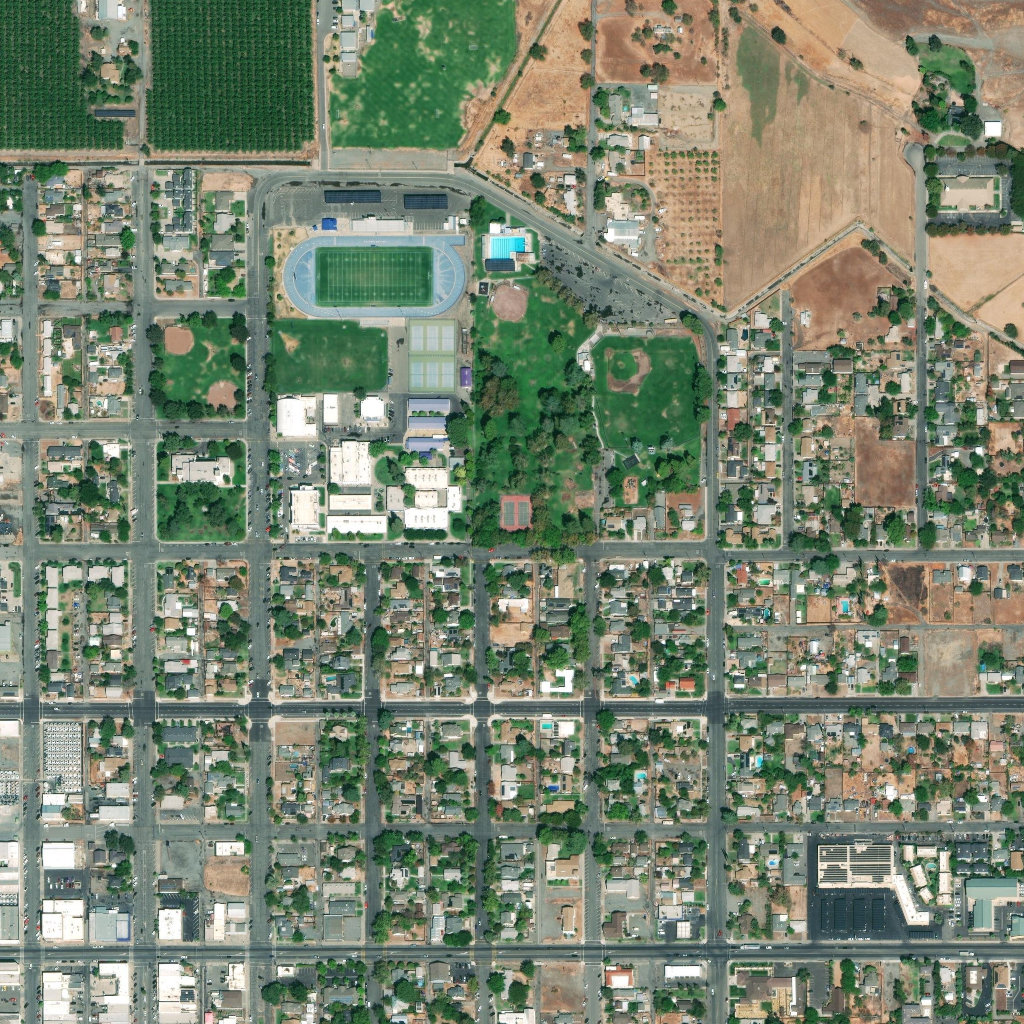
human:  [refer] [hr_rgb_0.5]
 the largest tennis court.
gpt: <box>[[39, 31, 44, 38, 0]]</box>

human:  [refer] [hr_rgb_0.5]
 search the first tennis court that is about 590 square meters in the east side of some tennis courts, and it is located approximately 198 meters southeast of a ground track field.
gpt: <box>[[50, 48, 51, 51, 0]]</box>